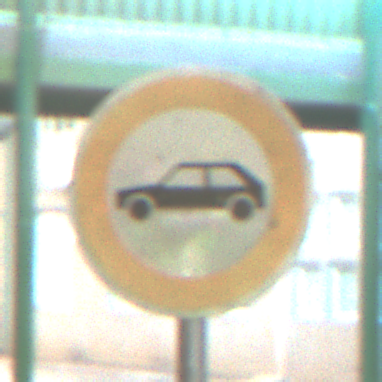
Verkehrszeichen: VerbotPersonenkraftwagen
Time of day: MorningAfternoon
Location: Roofed (Special)
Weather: NotSpecified
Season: NotSpecified
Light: Artificial